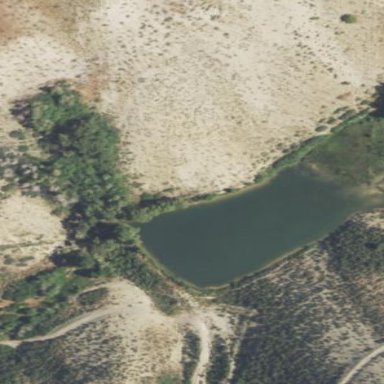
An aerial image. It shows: Lake with natural water.